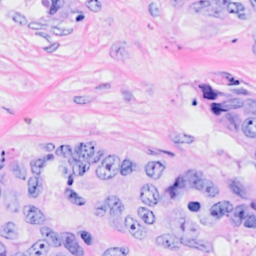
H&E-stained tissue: Breast